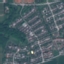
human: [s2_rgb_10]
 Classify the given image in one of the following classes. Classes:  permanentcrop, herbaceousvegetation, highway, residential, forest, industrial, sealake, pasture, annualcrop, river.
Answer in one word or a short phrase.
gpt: Residential